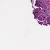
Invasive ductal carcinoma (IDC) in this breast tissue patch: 0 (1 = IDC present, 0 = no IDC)